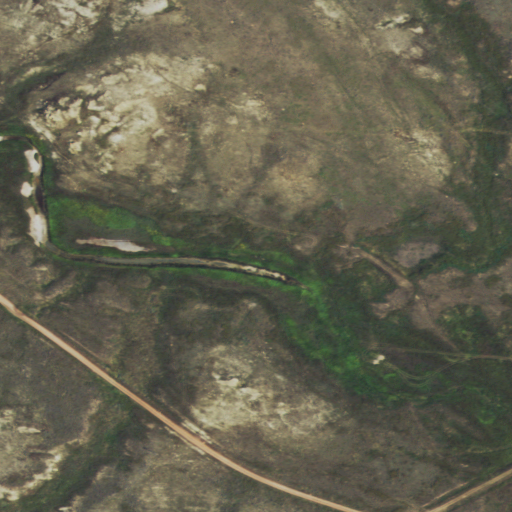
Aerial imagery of valley in Wyoming named Gas Draw containing shrub, grassland, herbaceous wetlands, and open development